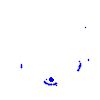
Particle: electron